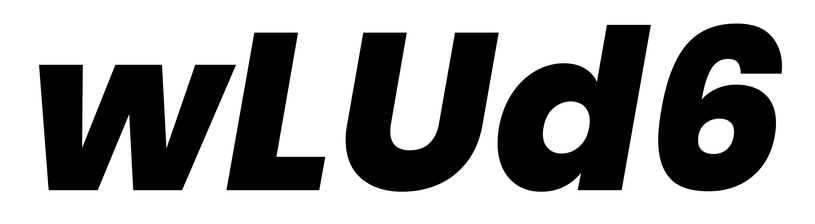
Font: Poppins-ExtraBoldItalic